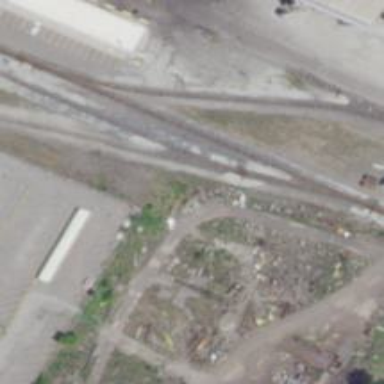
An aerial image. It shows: Rail spur service.